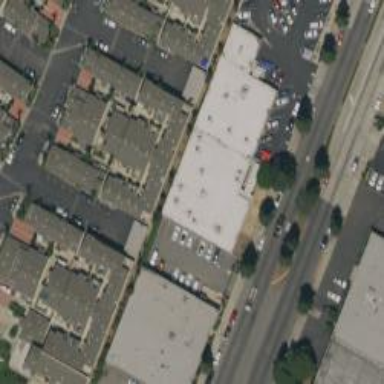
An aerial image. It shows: Commercial building.